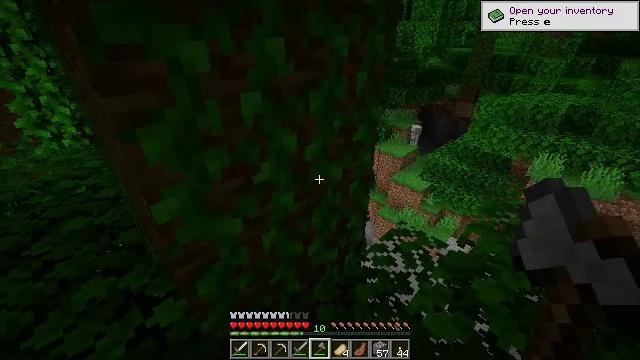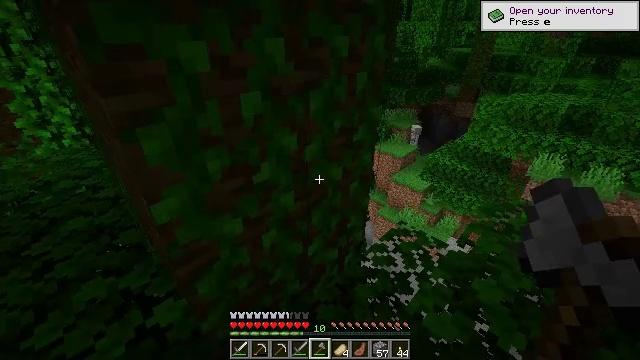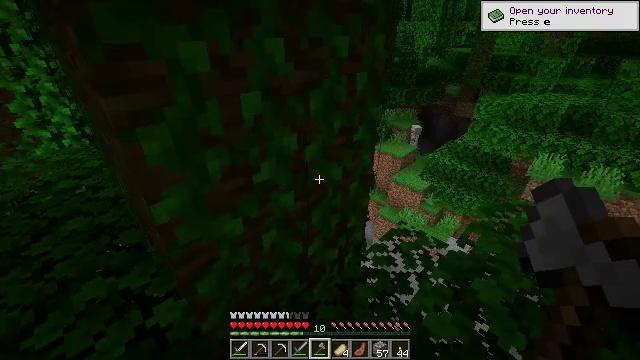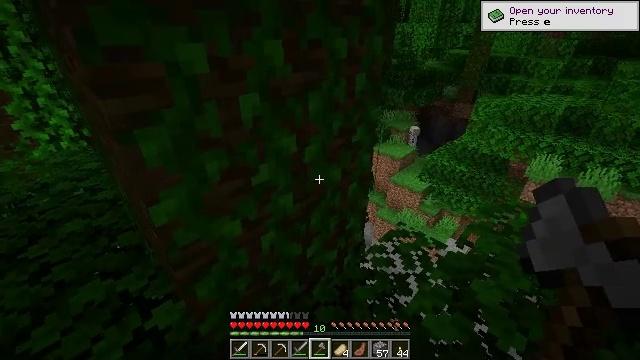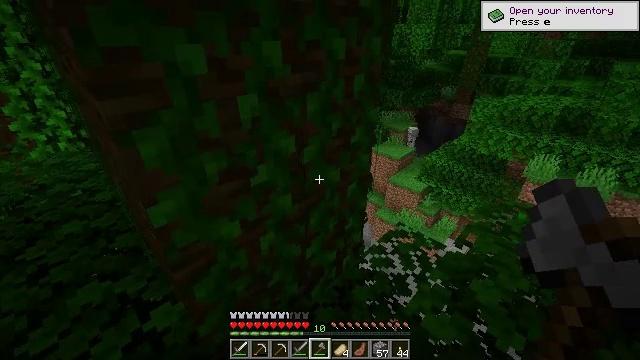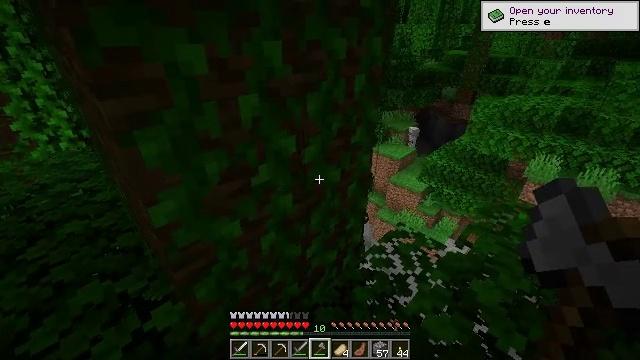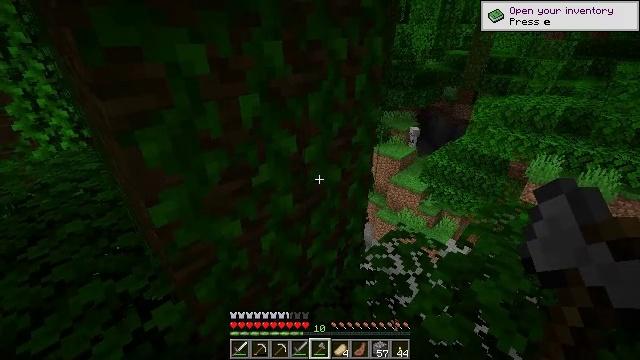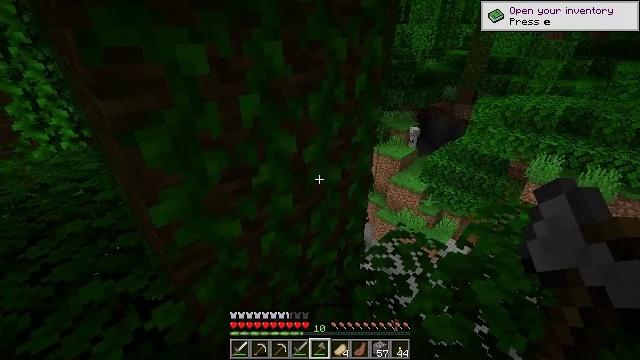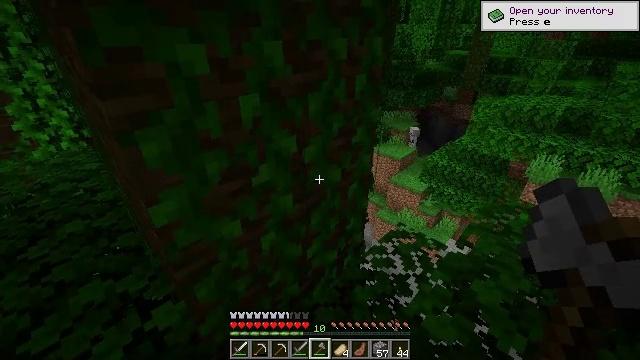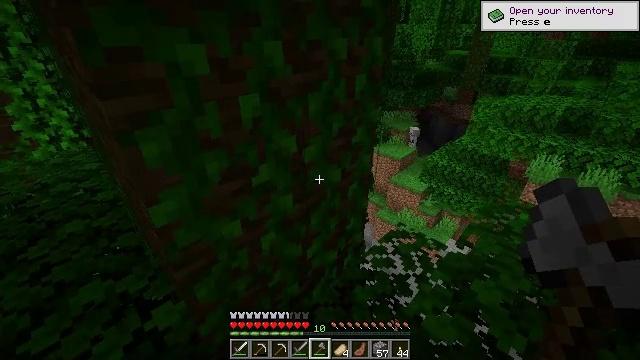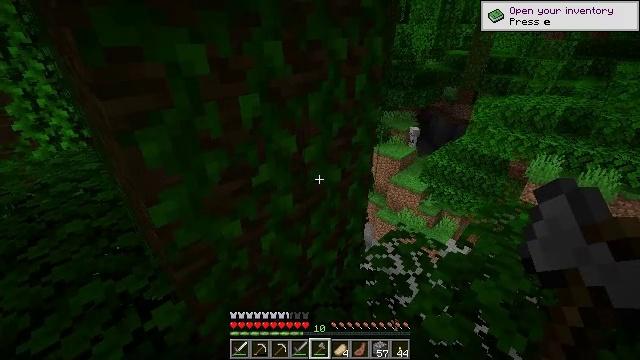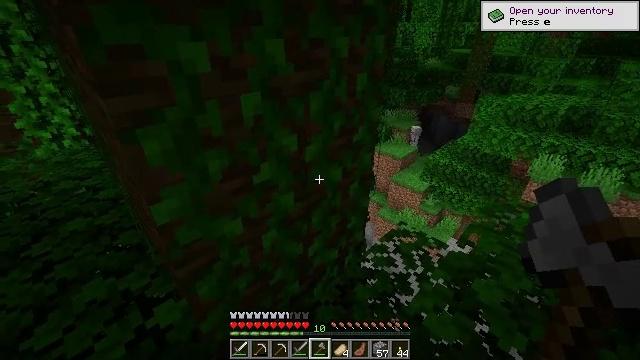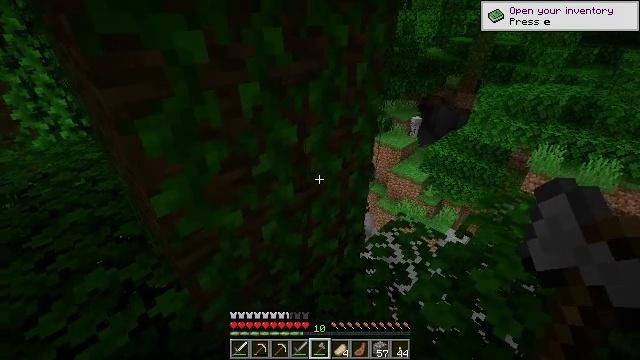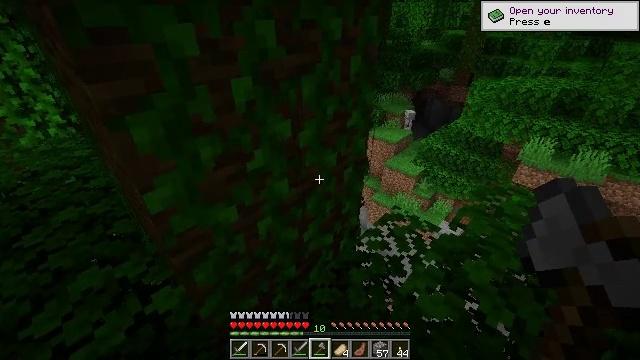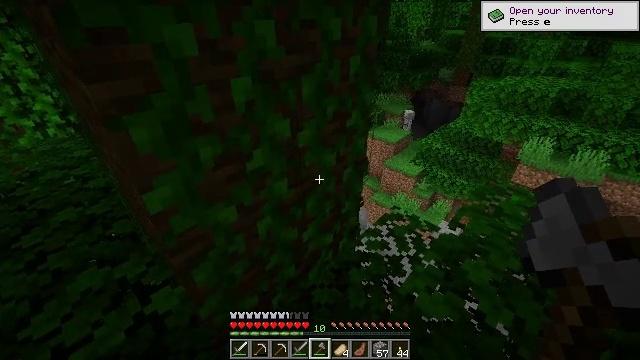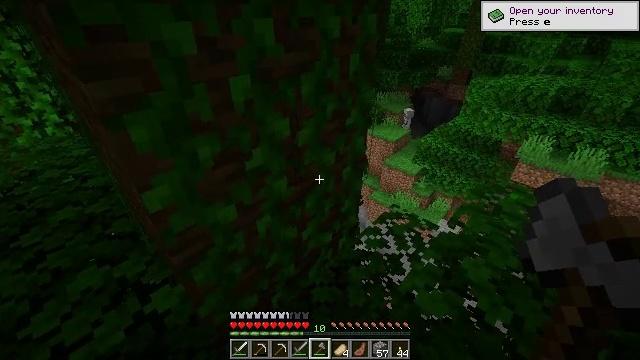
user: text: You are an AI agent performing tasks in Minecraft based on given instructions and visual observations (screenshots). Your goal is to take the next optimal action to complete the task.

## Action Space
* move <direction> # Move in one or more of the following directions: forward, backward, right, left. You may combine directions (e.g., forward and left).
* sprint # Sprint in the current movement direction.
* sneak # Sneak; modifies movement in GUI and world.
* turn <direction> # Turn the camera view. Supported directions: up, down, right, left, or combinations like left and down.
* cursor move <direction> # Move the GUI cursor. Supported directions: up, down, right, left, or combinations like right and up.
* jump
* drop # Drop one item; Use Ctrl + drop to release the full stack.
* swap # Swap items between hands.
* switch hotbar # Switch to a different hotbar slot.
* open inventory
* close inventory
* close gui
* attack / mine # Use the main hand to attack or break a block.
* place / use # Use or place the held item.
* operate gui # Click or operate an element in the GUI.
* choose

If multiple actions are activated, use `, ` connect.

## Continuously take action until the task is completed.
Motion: motion action
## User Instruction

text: Gather grass block for landscaping.
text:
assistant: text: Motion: no_op
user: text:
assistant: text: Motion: no_op
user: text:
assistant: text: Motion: no_op
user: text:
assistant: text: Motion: no_op
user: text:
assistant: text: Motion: no_op
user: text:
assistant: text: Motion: no_op
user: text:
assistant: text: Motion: no_op
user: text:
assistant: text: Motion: no_op
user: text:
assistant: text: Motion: no_op
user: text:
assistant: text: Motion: no_op
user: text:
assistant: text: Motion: no_op
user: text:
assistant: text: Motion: turn down
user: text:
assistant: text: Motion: turn right and down
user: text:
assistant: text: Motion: no_op
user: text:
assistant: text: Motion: no_op
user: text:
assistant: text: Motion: no_op
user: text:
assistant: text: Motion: move forward and move right
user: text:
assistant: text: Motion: move forward and move right, sneak
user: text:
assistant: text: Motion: move forward and move right, sneak
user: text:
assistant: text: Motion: move forward and move right, sneak
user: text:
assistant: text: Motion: move forward and move right, sneak
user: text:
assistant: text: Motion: move forward and move right, sneak
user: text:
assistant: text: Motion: move right, sneak
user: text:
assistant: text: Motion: move right, sneak
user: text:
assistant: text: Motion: move right, sneak
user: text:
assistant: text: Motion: move right, sneak
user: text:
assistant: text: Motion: move right, sneak
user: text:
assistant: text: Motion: move right, sneak
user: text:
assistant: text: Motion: move right, sneak
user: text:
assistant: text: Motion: move right, sneak